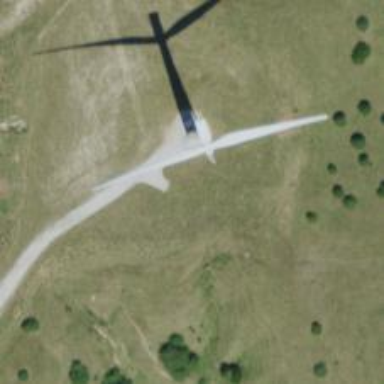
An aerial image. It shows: Wind generator powered by wind. The generator type is horizontal axis and it uses wind turbines.